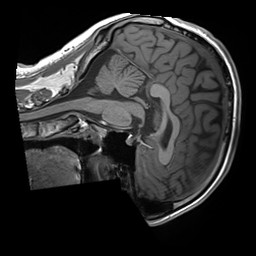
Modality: T1w
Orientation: sagittal
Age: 28
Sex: male
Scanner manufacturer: siemens
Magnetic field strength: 3 T
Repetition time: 1.8 s
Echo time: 0.00232 s